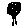
Label: tree